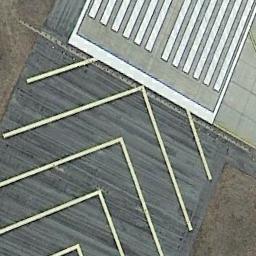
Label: runway